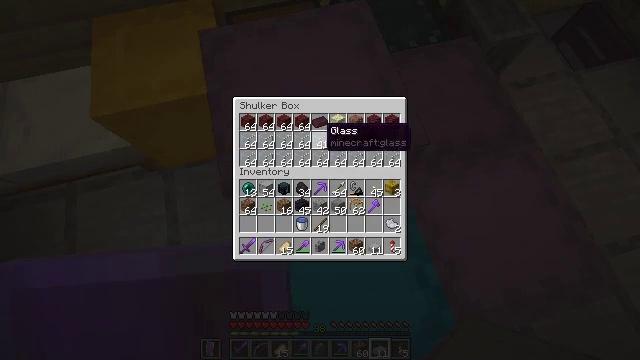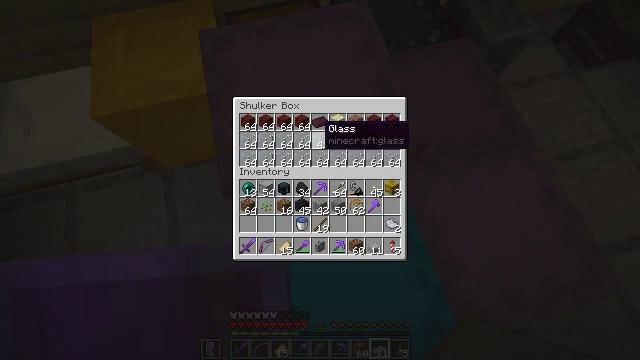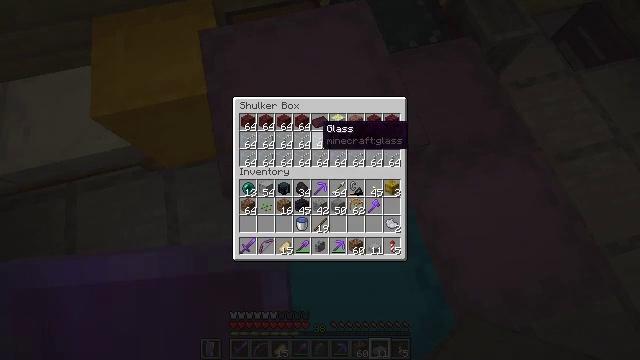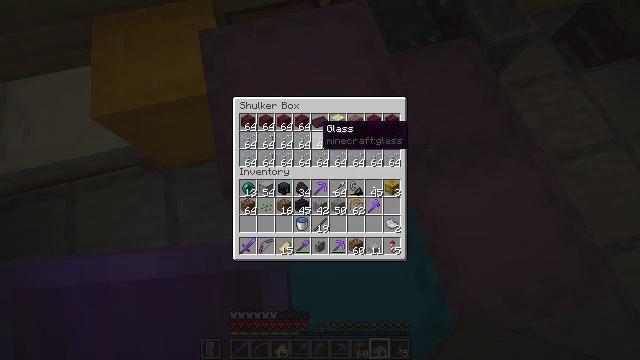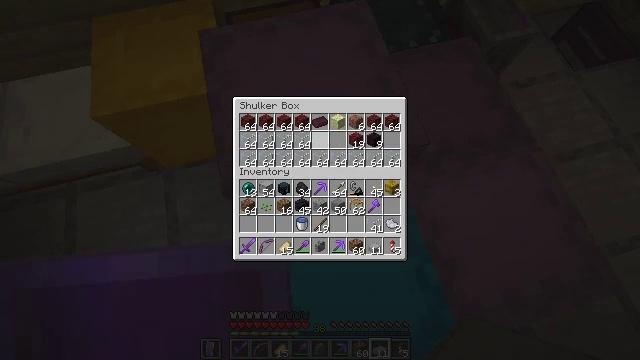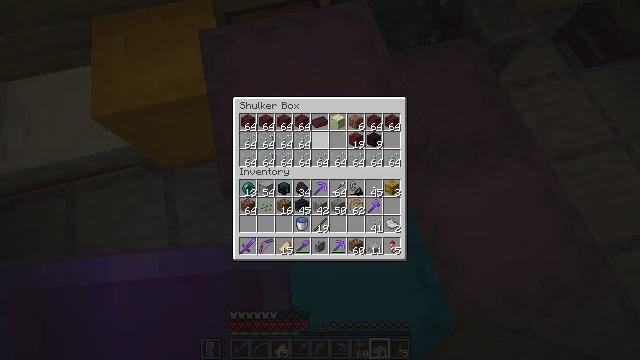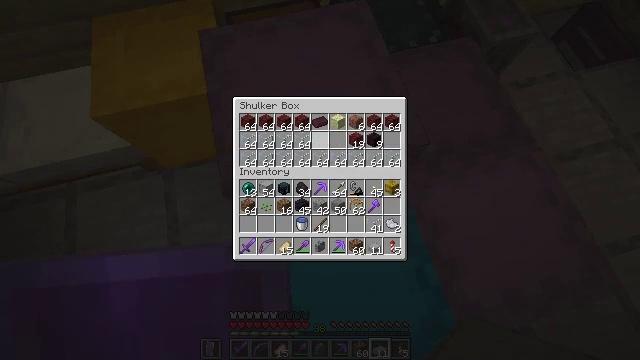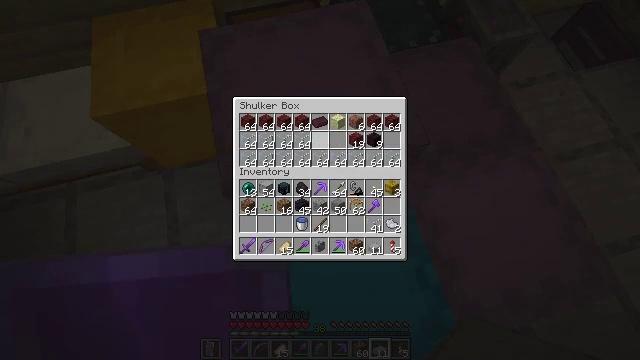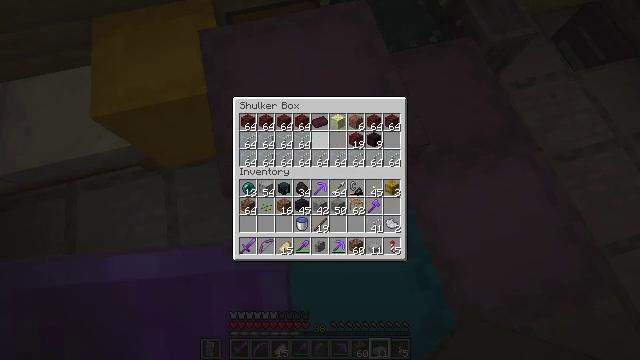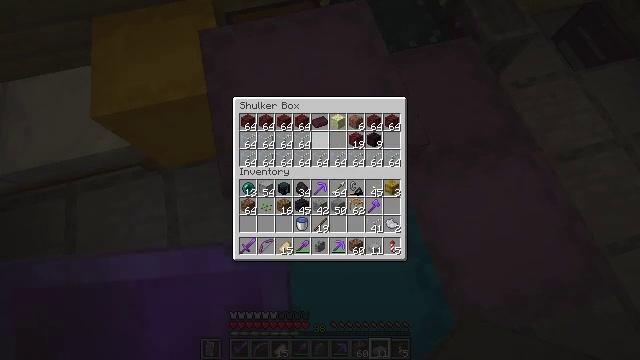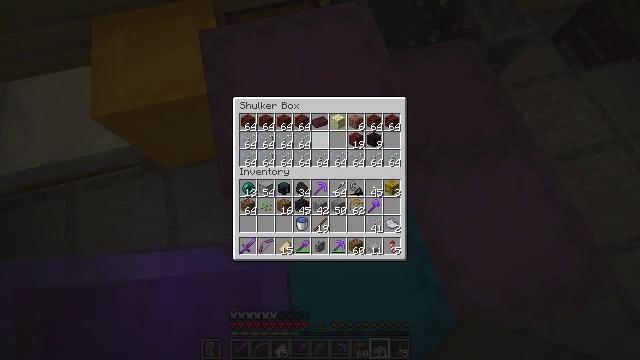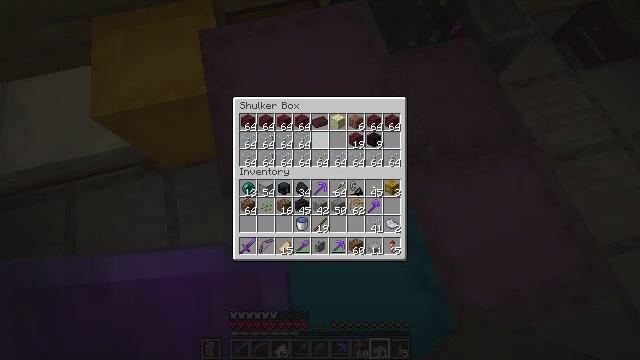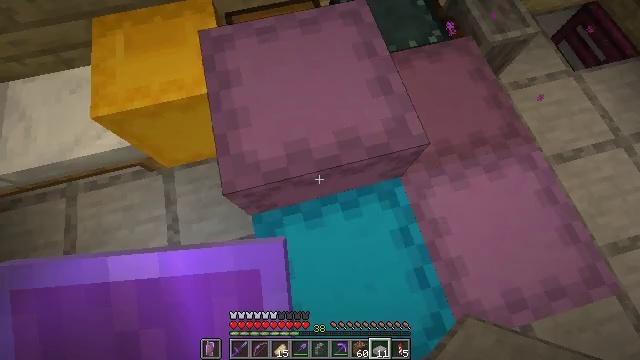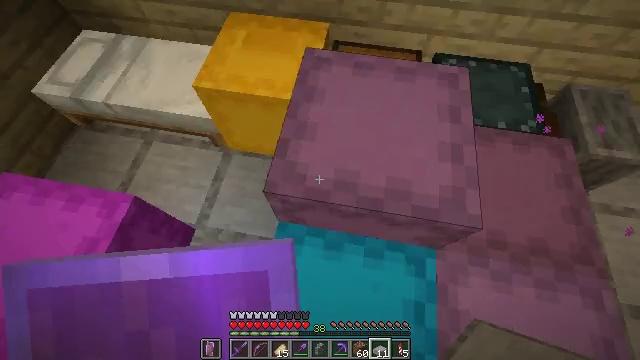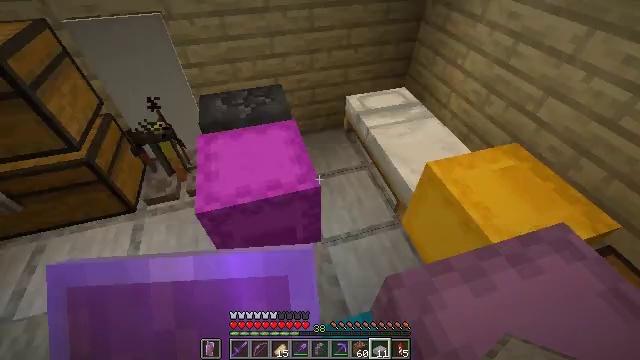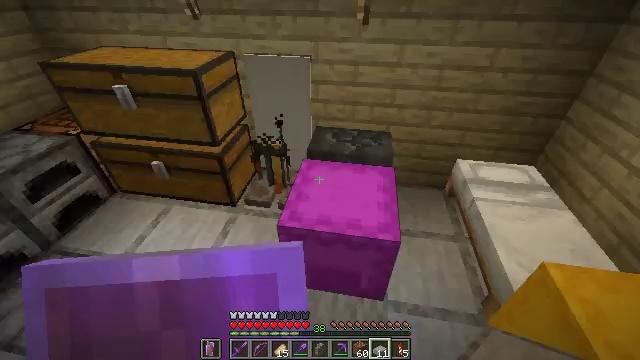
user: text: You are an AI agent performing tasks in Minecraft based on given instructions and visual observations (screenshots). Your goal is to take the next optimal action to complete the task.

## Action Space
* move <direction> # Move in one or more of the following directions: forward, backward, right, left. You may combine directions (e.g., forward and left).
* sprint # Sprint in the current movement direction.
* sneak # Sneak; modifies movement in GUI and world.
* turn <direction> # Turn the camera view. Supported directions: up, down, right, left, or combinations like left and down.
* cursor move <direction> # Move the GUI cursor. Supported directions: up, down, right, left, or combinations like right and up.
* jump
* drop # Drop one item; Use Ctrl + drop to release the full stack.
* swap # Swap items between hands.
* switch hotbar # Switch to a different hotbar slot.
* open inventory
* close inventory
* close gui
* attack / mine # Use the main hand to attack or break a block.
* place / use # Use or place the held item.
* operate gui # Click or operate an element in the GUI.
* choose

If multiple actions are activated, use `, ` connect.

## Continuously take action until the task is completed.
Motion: motion action
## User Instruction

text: Turn glass and dye into light gray stained glass using the crafting table.
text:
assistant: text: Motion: sneak
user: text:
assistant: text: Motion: sneak
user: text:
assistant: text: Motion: sneak
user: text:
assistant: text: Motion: sneak, attack / mine
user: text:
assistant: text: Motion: sneak, attack / mine
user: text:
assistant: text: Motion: sneak
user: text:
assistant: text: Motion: sneak
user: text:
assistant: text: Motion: no_op
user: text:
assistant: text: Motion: no_op
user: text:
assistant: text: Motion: no_op
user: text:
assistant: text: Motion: no_op
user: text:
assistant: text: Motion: no_op
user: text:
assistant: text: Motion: turn left and up
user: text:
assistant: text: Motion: turn left and up
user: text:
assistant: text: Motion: turn left and up
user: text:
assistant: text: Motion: move forward, turn left and up
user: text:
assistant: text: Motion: move forward, turn left and up
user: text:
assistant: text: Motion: move forward
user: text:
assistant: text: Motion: move forward
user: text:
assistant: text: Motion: move forward
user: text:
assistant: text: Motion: move forward
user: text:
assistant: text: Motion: move forward, turn right
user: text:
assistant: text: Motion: move forward, turn right
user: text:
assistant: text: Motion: move forward
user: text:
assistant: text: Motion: move forward, turn left
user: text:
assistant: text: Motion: move forward, turn left
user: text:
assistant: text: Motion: move forward, turn left and down
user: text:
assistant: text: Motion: move forward, turn left
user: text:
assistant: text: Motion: move forward
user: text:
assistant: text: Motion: move forward, turn right